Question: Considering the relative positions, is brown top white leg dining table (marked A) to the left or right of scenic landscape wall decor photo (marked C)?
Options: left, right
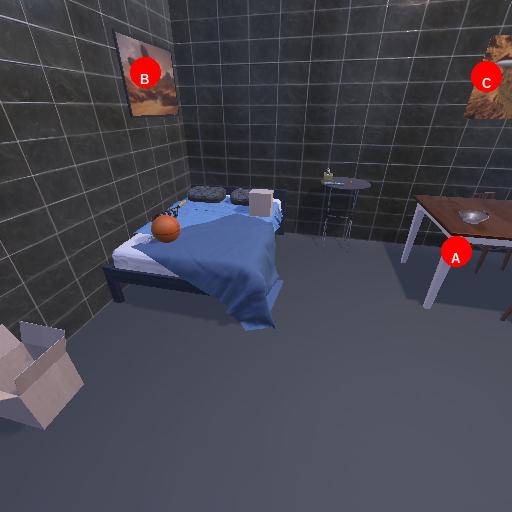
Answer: left